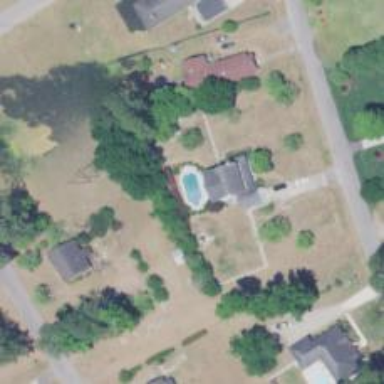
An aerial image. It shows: Swimming pool located in leisure land.